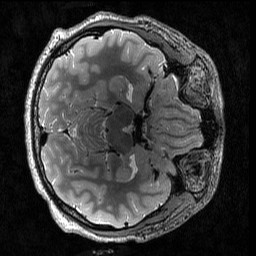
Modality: T2w
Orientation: axial
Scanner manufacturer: siemens
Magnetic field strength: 3 T
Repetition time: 3.2 s
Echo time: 0.565 s